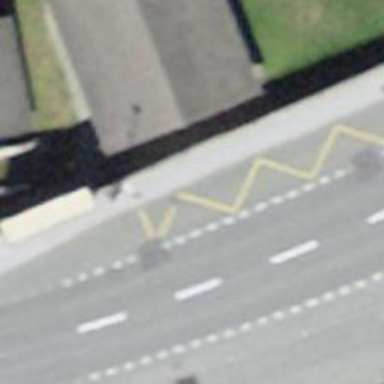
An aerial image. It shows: Bus stop with platform for public transport.